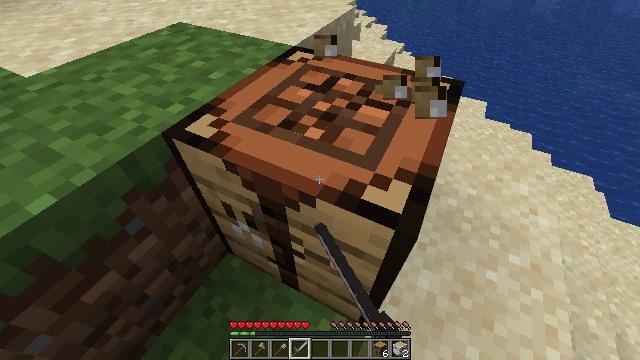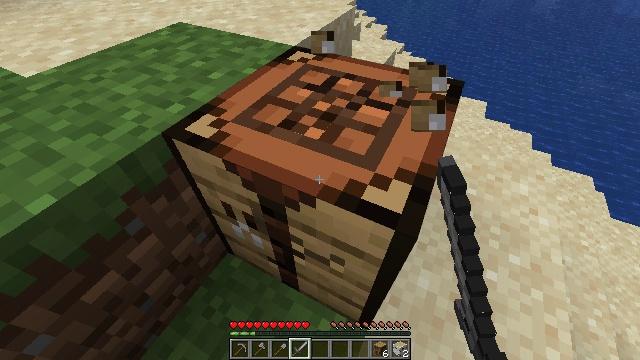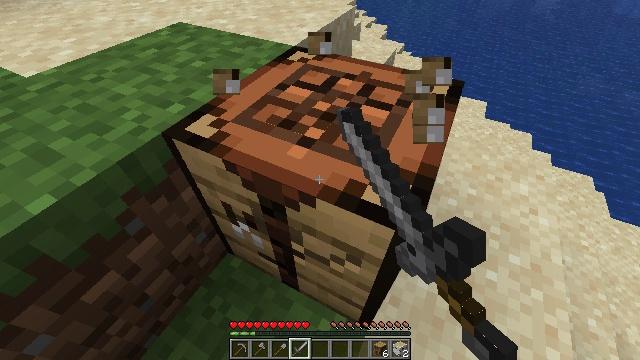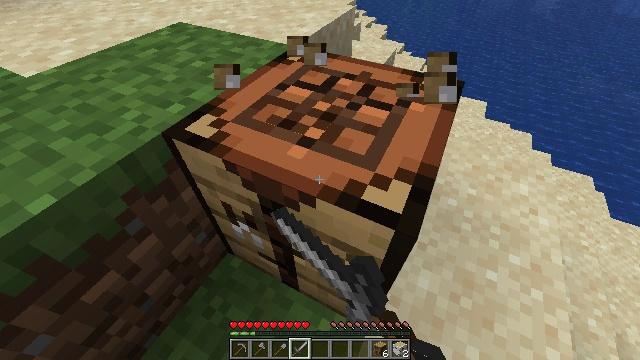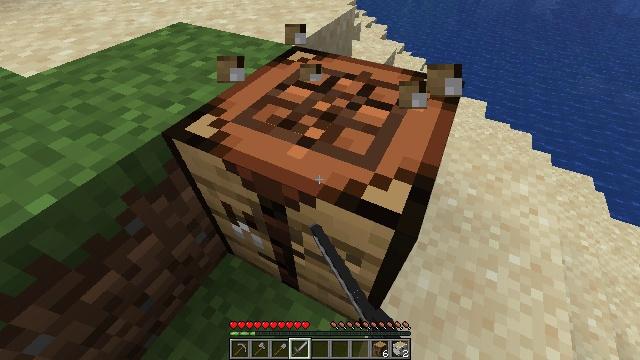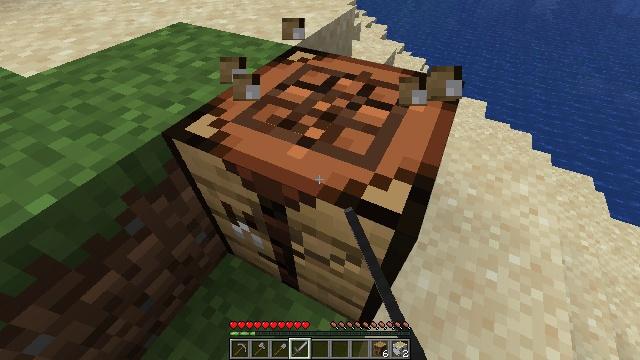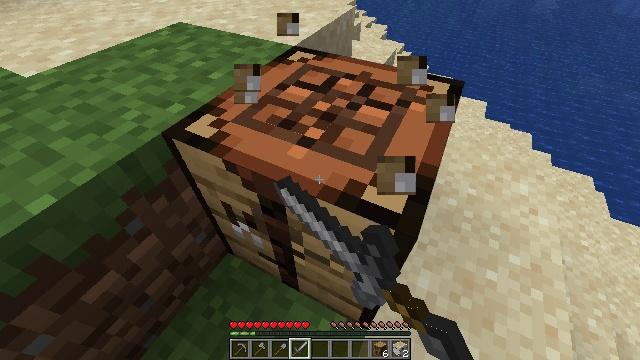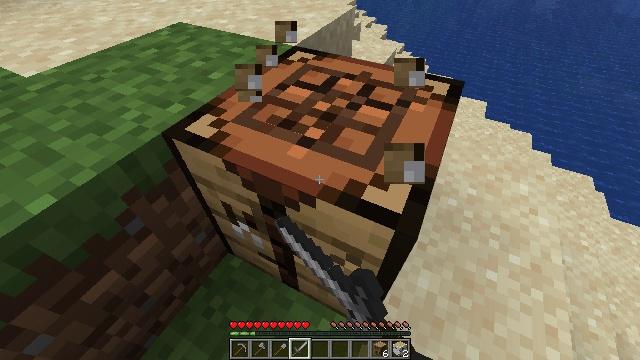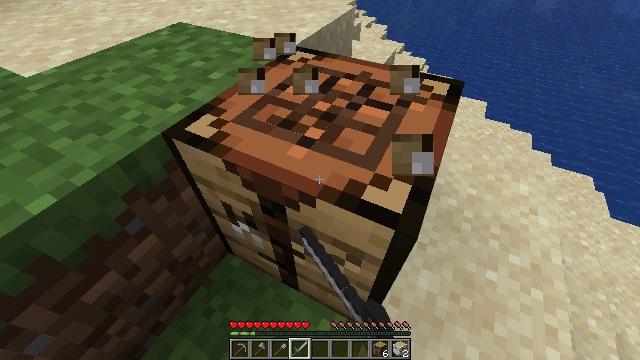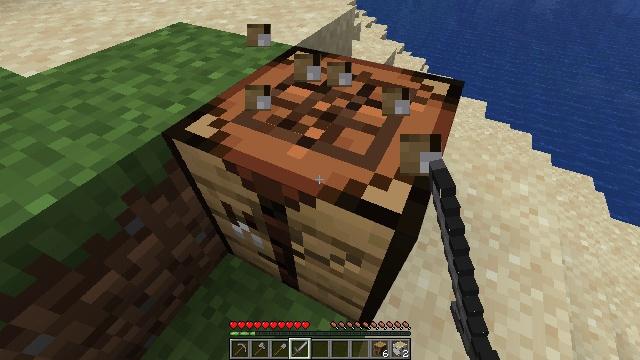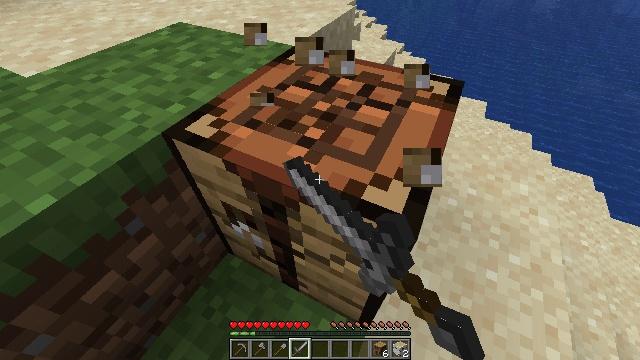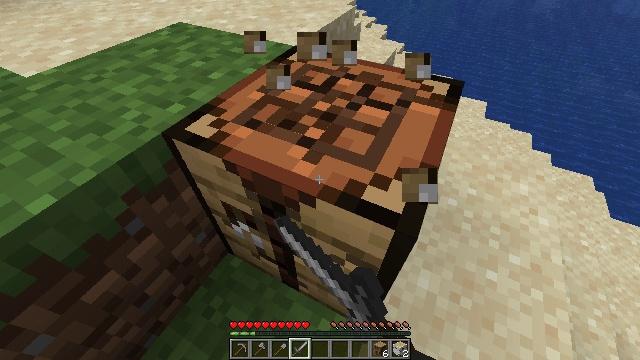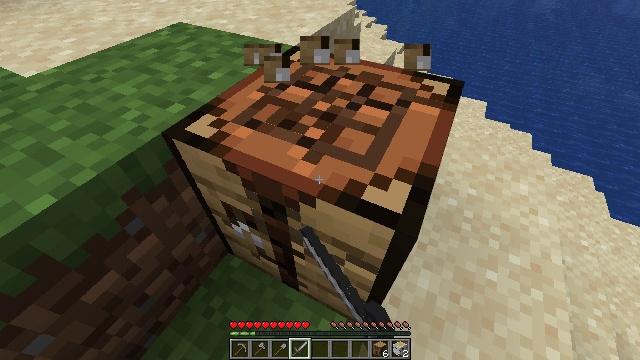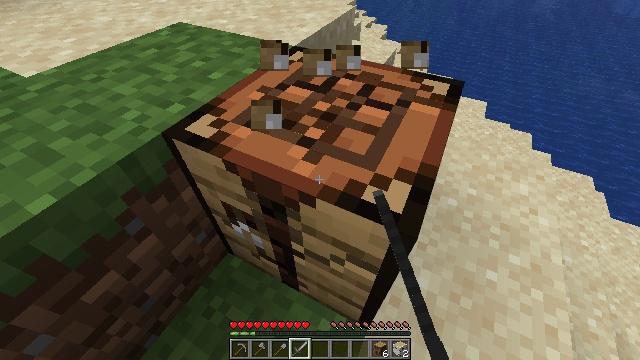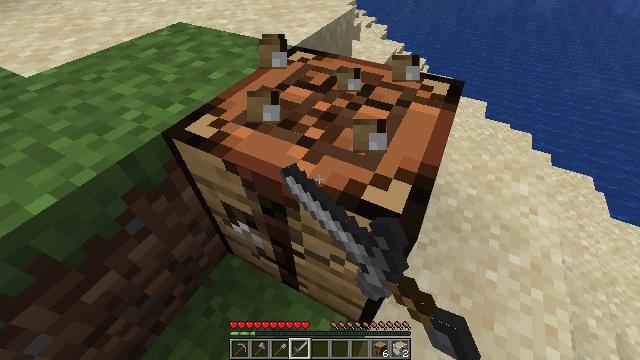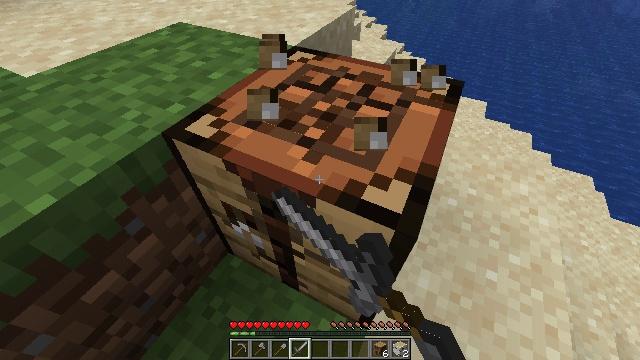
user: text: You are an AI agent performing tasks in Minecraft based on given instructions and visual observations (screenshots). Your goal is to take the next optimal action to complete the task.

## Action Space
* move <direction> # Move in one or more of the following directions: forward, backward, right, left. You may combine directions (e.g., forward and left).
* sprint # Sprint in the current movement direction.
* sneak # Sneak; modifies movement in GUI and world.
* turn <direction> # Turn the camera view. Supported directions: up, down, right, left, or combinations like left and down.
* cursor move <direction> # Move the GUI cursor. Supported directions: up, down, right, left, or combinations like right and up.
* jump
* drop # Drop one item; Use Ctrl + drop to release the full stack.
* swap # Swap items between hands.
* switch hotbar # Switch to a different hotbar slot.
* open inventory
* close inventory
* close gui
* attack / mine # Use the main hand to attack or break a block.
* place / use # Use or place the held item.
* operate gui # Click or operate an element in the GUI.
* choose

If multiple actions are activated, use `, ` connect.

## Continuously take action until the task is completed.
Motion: motion action
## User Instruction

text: Put back the crafting table.
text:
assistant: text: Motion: attack / mine
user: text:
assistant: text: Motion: attack / mine
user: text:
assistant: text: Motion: attack / mine
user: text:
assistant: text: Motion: attack / mine
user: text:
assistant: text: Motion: attack / mine
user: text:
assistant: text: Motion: attack / mine
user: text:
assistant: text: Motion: attack / mine
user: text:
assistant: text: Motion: attack / mine
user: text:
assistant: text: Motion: attack / mine
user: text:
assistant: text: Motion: attack / mine
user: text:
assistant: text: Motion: attack / mine
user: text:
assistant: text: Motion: attack / mine
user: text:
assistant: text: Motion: attack / mine
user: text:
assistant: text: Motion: attack / mine
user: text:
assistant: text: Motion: attack / mine
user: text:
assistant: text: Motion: attack / mine
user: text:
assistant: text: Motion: attack / mine
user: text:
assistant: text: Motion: attack / mine
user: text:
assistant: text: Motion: attack / mine
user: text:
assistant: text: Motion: attack / mine
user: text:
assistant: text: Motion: attack / mine
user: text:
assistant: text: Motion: attack / mine
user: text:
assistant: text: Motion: attack / mine
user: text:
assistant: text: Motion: attack / mine
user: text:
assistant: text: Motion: attack / mine
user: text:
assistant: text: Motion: attack / mine
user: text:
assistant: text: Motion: attack / mine
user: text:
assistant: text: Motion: attack / mine
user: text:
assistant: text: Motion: attack / mine
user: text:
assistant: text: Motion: attack / mine